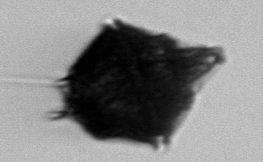
Label: Gonyaulax